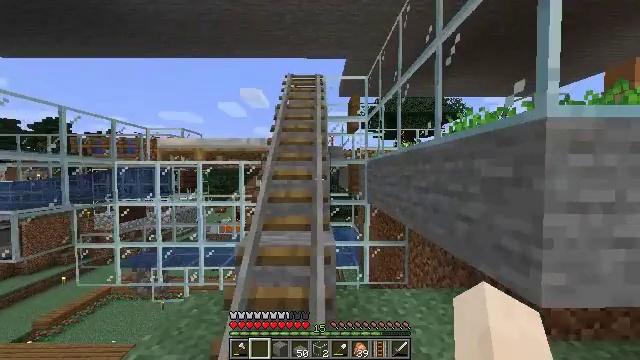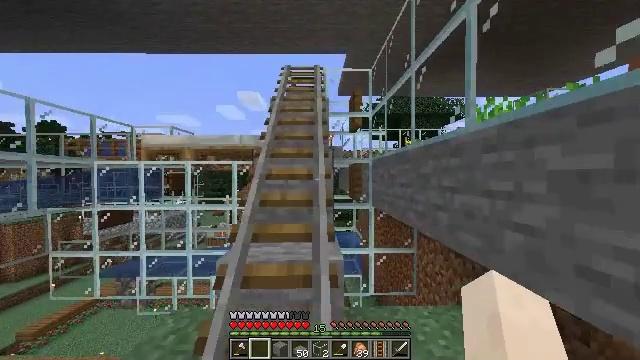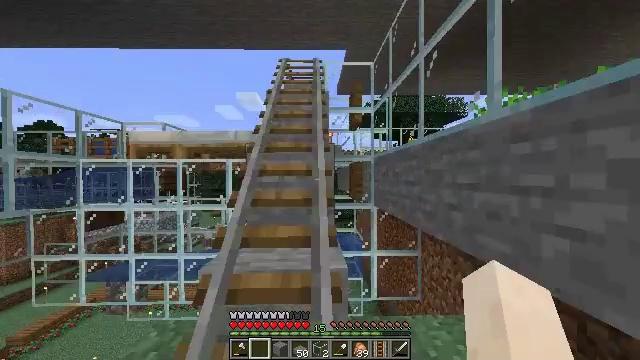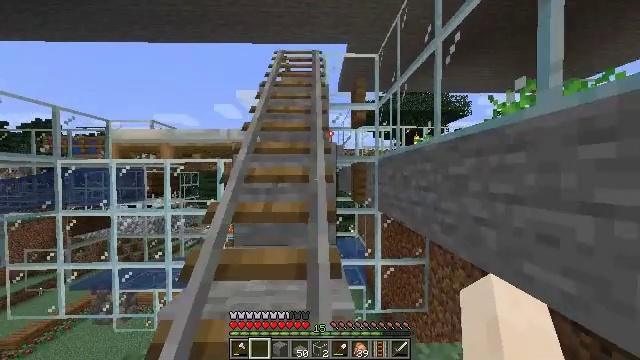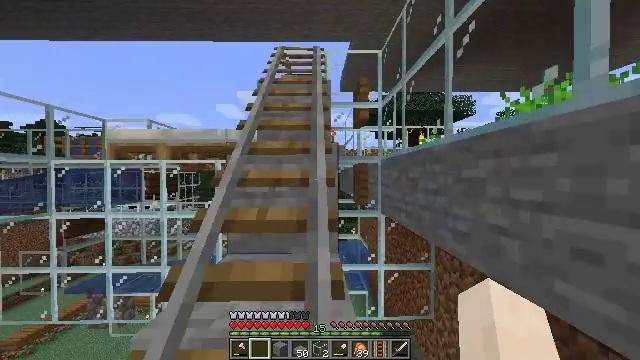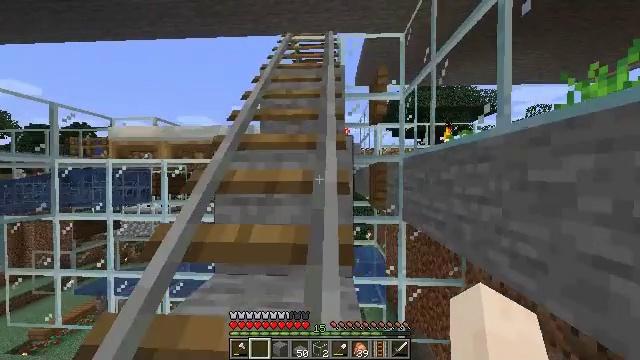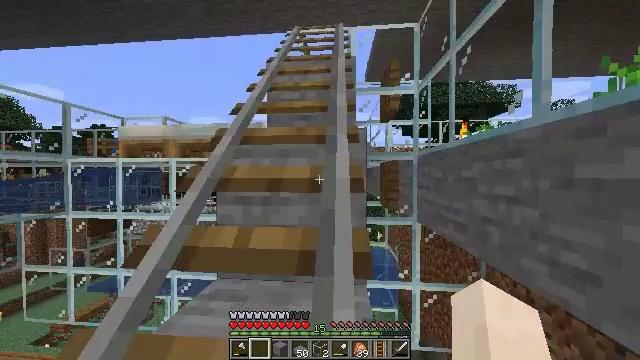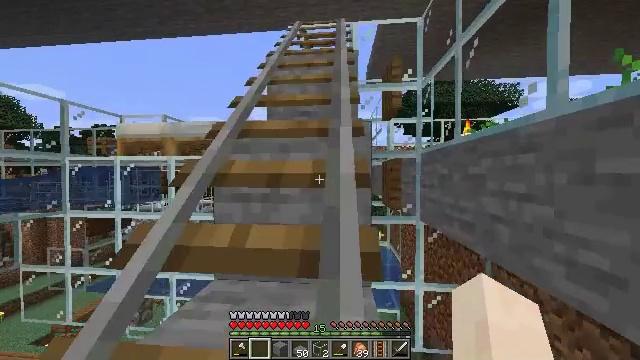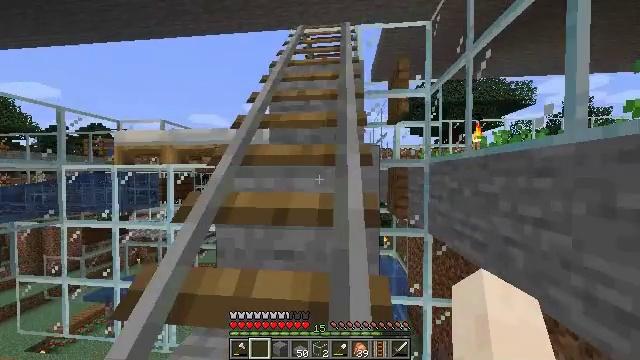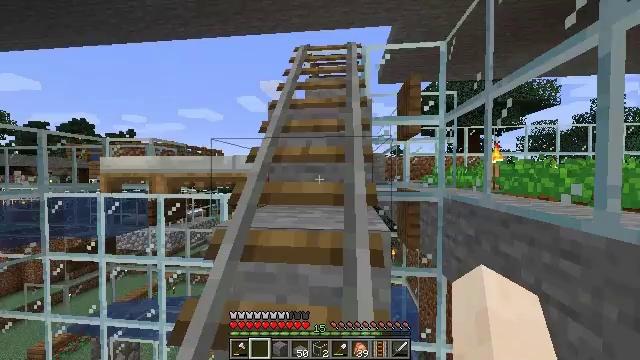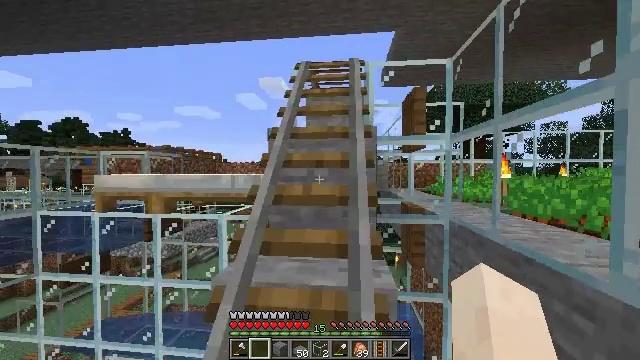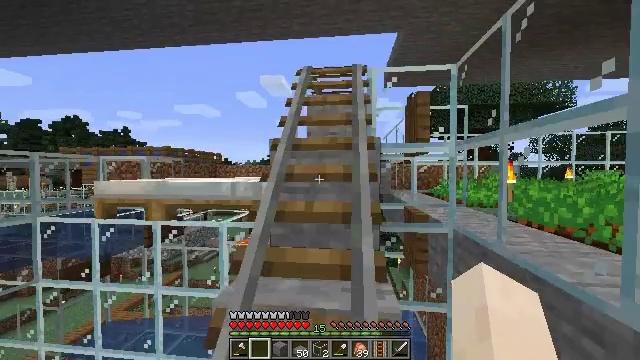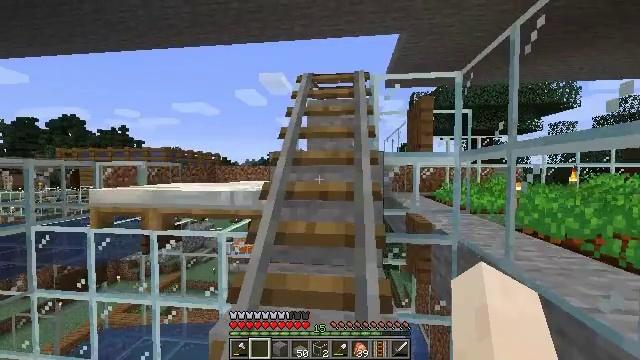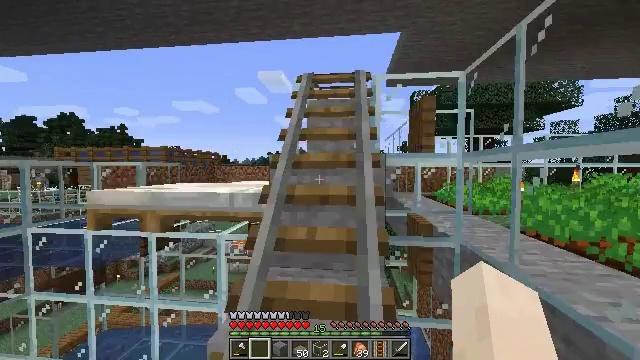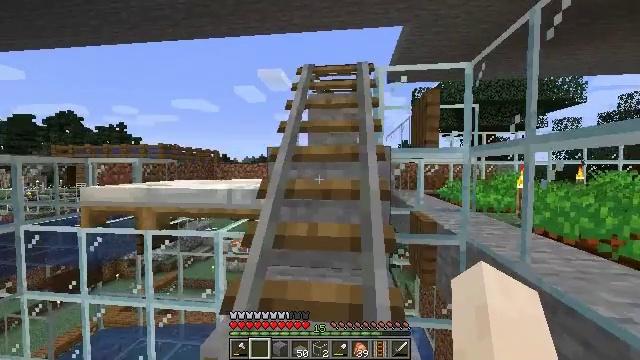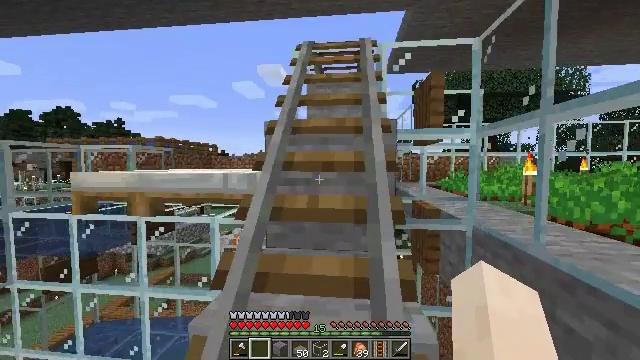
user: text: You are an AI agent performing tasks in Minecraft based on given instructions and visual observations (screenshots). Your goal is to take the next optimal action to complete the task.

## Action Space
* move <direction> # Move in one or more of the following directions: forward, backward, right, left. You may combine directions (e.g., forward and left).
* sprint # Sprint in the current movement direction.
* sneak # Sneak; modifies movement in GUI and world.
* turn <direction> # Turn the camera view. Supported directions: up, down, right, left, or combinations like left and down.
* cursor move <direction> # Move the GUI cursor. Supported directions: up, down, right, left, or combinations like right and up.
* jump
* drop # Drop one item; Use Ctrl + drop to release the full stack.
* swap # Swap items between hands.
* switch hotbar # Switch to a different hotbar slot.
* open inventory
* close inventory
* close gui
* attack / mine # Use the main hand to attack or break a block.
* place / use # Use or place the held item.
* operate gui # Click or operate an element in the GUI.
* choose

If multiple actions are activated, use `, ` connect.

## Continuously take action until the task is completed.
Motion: motion action
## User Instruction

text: Mine the rail.
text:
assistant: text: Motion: move forward
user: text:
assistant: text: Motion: move forward
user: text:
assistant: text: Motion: move forward
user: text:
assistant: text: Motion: move forward
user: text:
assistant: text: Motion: move forward, turn left
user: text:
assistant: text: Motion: move forward, turn left
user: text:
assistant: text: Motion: move forward
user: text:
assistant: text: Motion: move forward, jump
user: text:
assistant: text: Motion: move forward, jump
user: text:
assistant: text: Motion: move forward, jump
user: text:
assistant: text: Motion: move forward, jump
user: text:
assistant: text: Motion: move forward, jump
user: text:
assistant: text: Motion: move forward, jump
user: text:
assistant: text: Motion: move forward, jump
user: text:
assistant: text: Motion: move forward, jump
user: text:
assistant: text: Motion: move forward, turn right, jump
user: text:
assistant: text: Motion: move forward, turn right and down, jump
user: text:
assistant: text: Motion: move forward, turn right and down, jump
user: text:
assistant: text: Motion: move forward, jump
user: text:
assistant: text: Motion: move forward, jump
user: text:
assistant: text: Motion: move forward, sprint, jump
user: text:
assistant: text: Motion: move forward, sprint, jump
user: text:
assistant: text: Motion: move forward, sprint, jump
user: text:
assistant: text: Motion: move forward, sprint, jump
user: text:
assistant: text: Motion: move forward, sprint, turn down, jump
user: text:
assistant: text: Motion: move forward, sprint, turn down, jump
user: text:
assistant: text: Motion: move forward, turn down, jump
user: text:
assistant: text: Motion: move forward, turn down, jump
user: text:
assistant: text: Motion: move forward, sprint, jump
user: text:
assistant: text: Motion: move forward, sprint, jump